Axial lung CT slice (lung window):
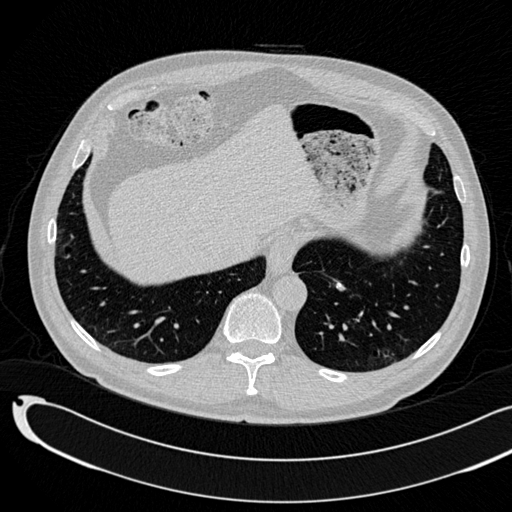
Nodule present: yes
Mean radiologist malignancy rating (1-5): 3